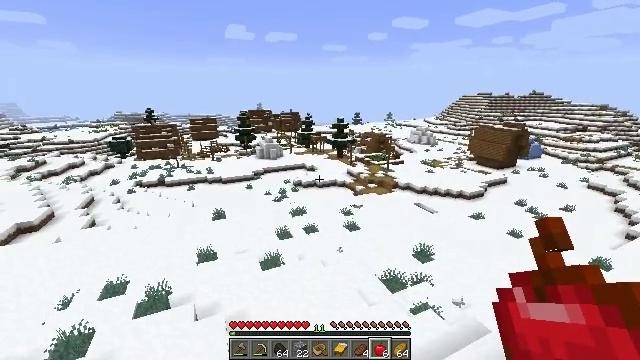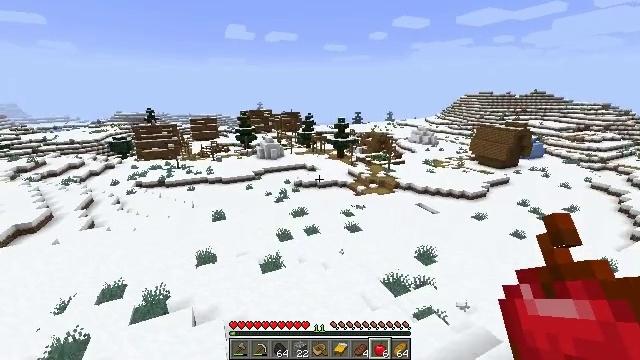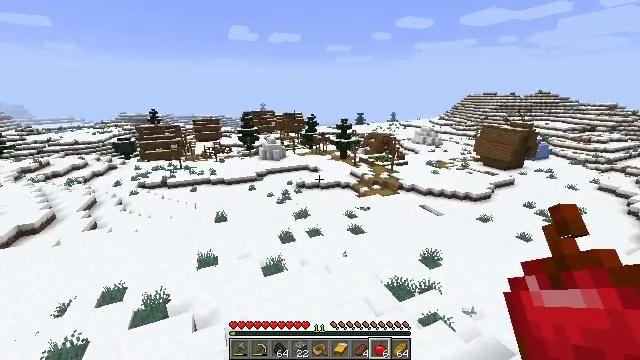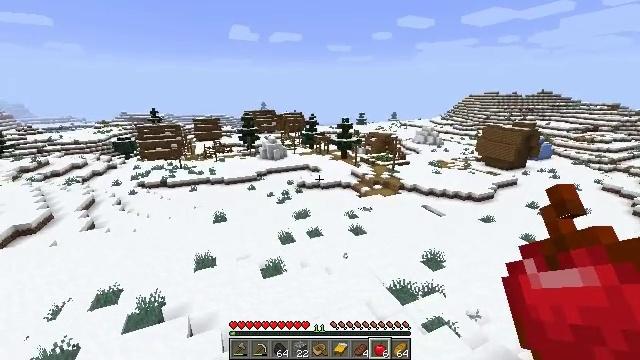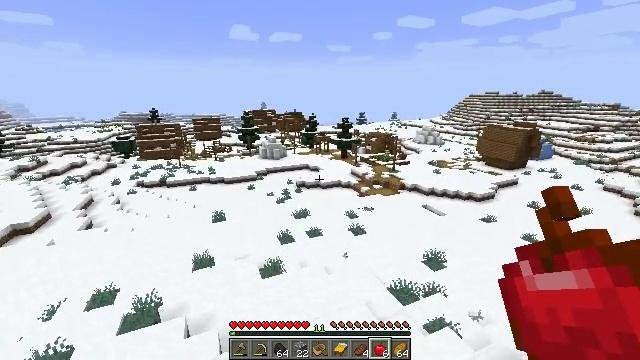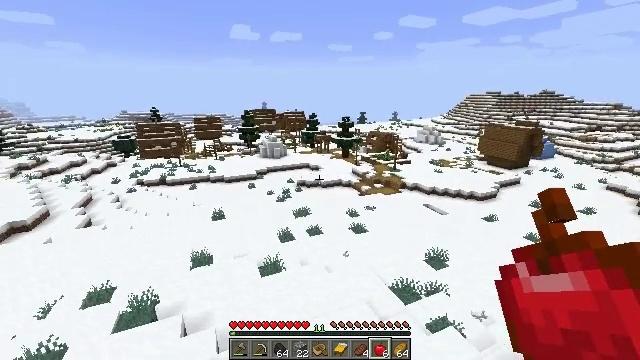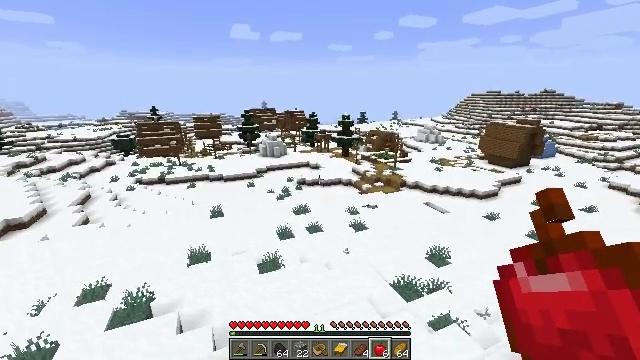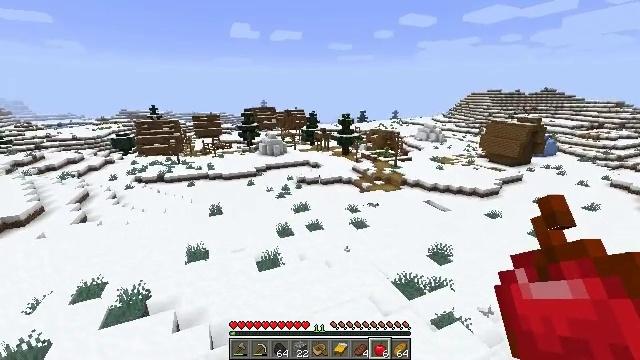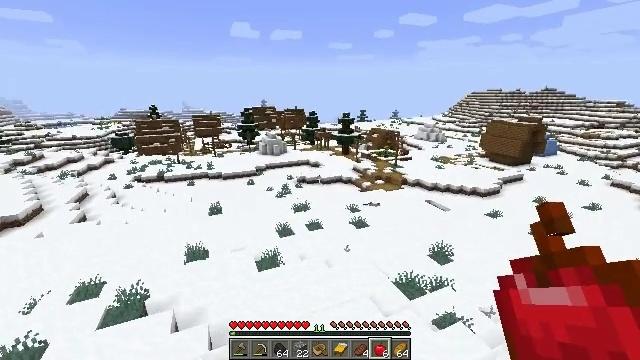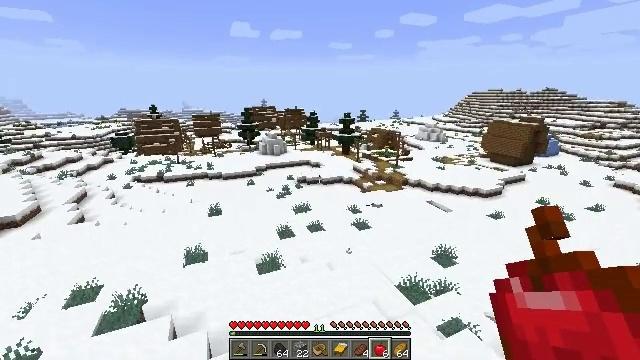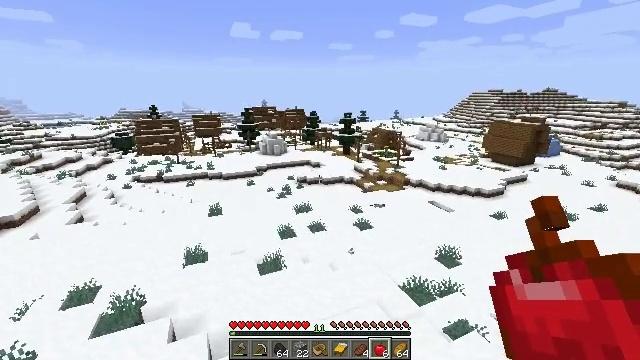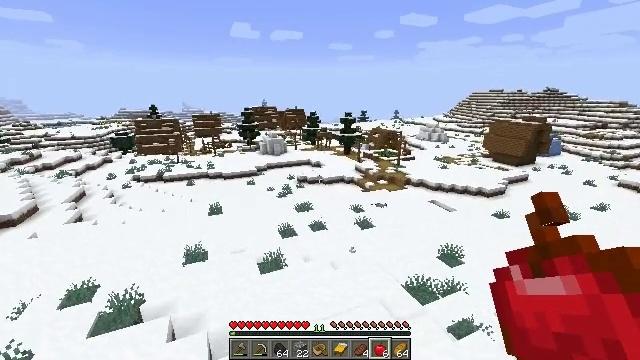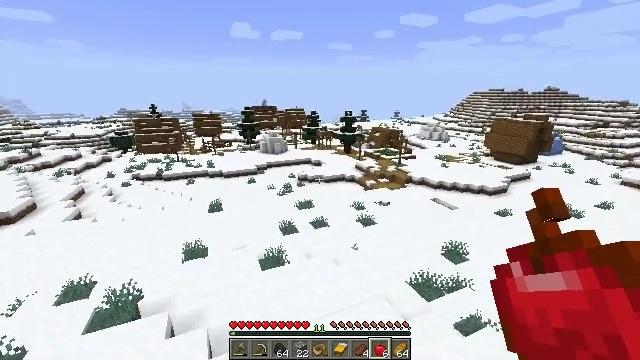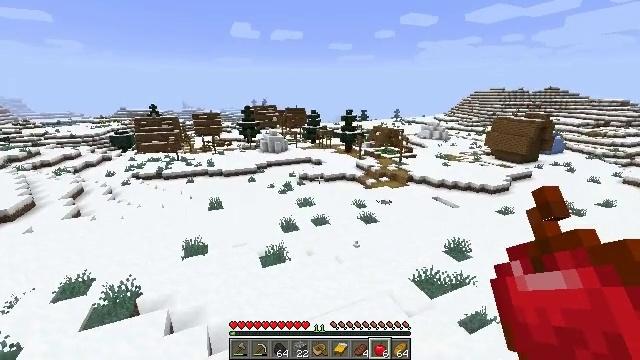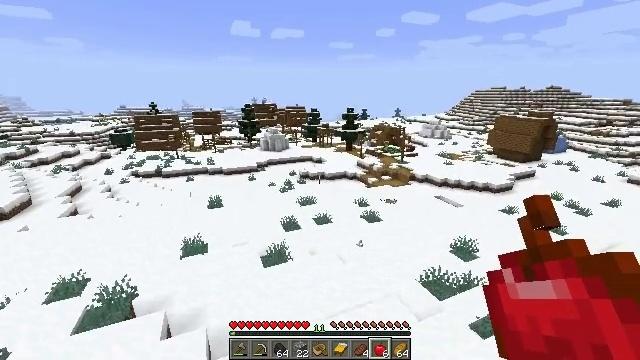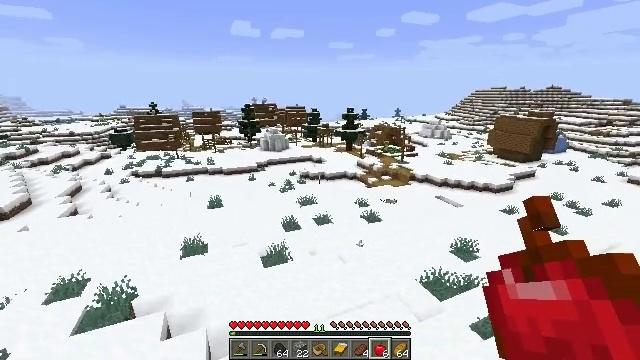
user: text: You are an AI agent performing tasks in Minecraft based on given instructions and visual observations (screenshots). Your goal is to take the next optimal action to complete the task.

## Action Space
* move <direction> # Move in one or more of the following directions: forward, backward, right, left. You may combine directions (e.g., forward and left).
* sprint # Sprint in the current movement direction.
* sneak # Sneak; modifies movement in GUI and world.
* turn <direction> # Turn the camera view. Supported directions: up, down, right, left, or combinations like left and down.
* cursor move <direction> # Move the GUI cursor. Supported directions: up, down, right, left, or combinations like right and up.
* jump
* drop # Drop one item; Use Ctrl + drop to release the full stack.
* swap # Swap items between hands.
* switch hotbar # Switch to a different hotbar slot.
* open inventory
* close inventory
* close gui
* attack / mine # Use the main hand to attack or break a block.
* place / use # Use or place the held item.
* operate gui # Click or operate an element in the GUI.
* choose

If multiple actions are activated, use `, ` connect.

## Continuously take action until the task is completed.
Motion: motion action
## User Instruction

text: Collect stripped spruce log as resource.
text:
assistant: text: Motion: move forward
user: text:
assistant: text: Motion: move forward
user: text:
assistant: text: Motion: move forward
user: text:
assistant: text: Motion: move forward
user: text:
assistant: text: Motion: move forward
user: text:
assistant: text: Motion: move forward
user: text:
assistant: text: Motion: move forward
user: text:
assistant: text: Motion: move forward and move left
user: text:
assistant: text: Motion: move forward and move left
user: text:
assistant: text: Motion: move forward and move left
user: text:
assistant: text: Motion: move forward and move left
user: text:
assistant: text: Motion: move forward and move left
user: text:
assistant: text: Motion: move forward and move left
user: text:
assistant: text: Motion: move forward
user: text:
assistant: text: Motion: move forward
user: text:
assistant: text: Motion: move forward
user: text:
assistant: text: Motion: move forward
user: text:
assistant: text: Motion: move forward
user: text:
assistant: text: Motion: move forward
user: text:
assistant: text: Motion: move forward
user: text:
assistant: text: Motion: move forward
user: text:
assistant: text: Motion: move forward
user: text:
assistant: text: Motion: move forward
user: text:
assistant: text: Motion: move forward
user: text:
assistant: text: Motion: move forward
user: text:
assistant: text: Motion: move forward
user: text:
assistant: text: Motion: move forward
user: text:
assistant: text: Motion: move forward
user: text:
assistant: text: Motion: move forward
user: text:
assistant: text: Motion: move forward